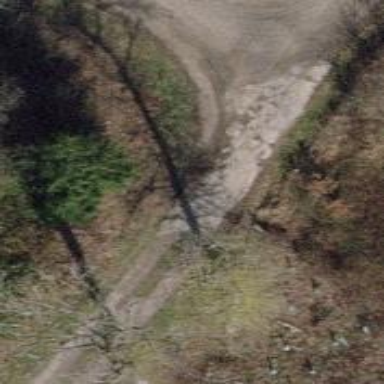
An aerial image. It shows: Gravel track with grade2 quality.